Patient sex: F
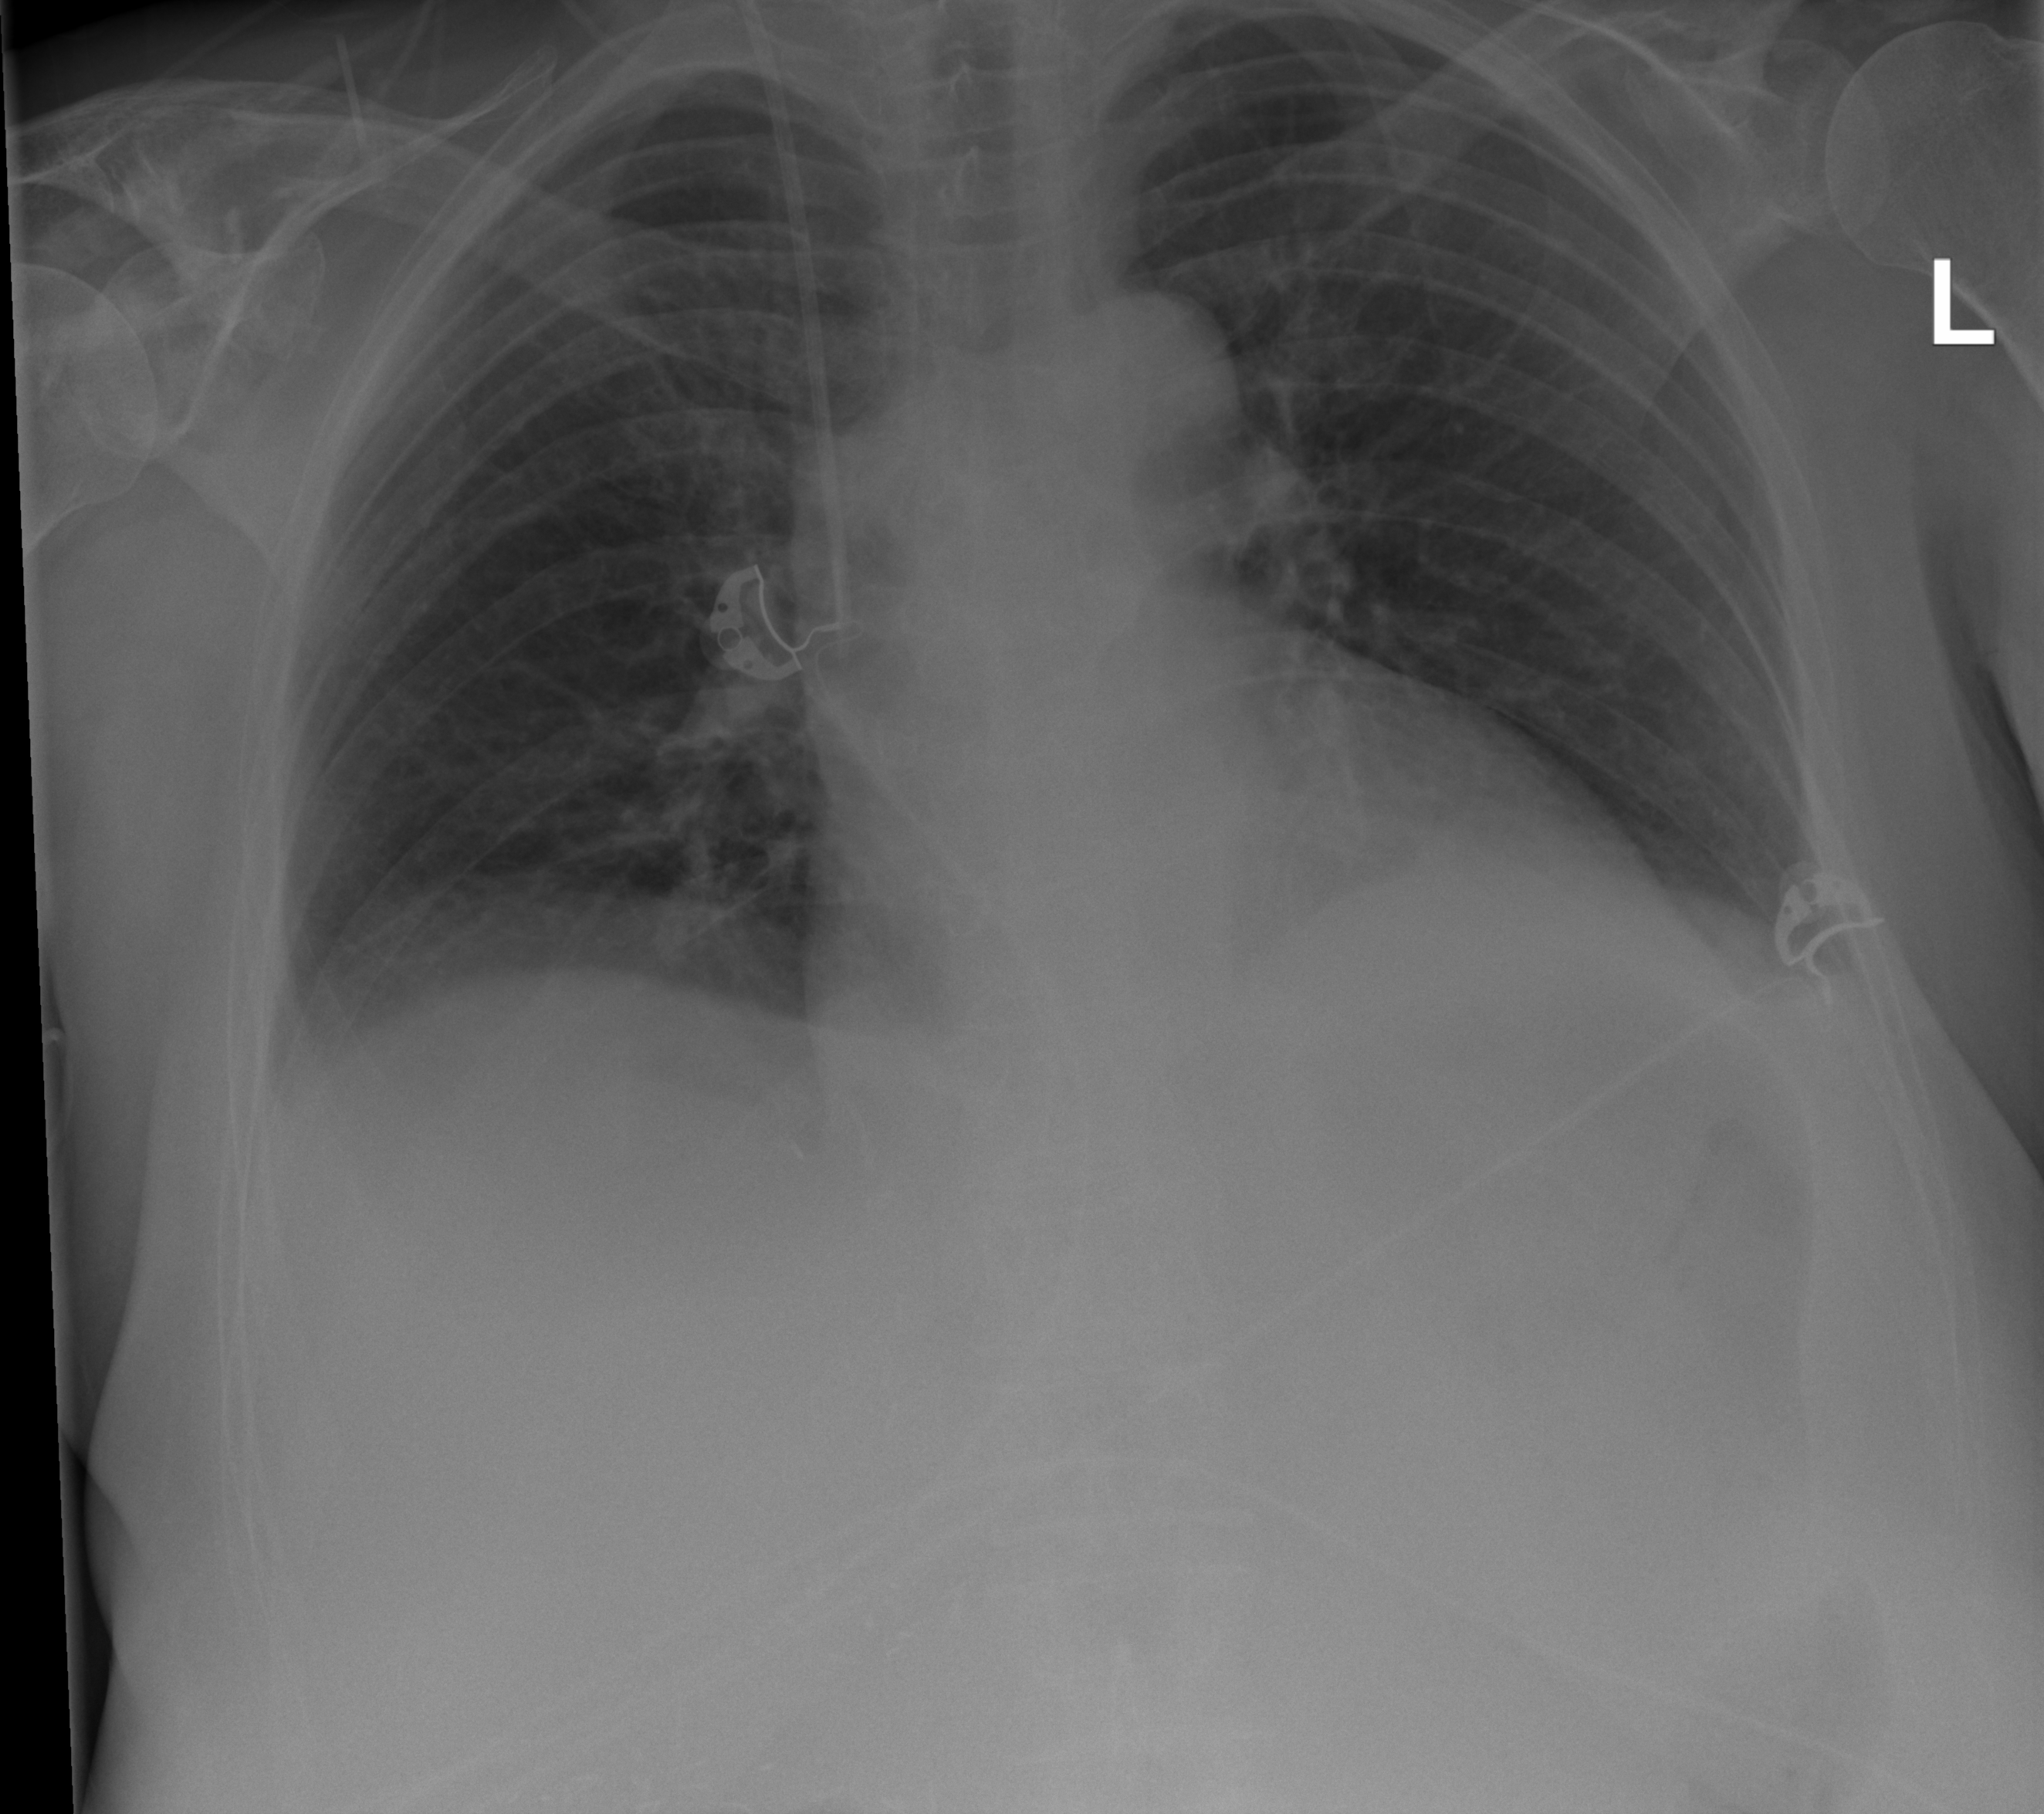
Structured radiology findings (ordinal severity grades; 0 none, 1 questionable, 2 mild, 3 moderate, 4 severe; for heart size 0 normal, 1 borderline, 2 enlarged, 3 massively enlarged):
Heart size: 2
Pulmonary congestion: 0
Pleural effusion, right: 0
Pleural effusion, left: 2
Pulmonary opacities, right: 0
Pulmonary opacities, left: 0
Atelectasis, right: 0
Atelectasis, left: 2